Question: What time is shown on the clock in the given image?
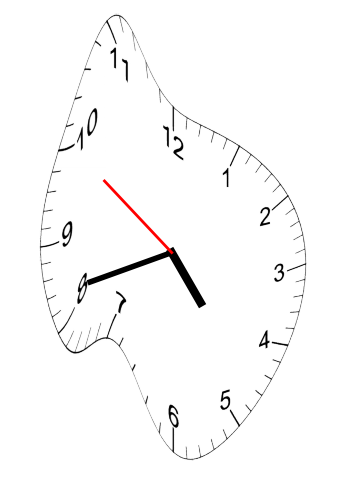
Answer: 04:41:50